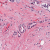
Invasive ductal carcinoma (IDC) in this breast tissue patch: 1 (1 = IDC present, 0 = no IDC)